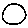
Label: circle